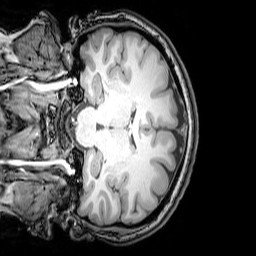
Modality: T1w
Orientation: coronal
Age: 24
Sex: female
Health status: healthy
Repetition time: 0.081 s
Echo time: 0.037 s